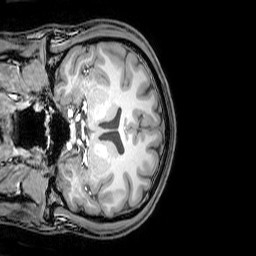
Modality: T1w
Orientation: coronal
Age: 23
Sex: male
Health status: healthy
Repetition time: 0.081 s
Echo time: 0.037 s